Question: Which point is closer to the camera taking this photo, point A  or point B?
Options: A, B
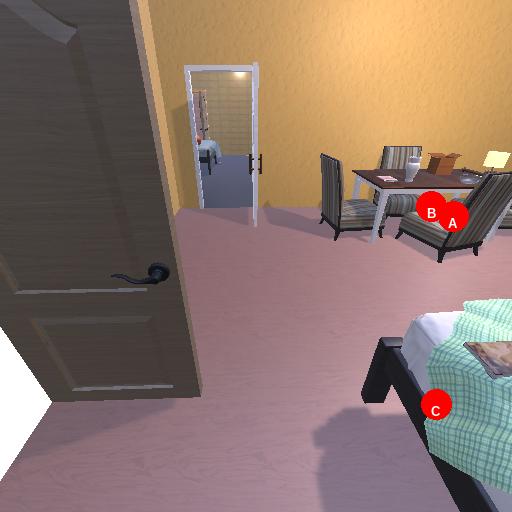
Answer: A